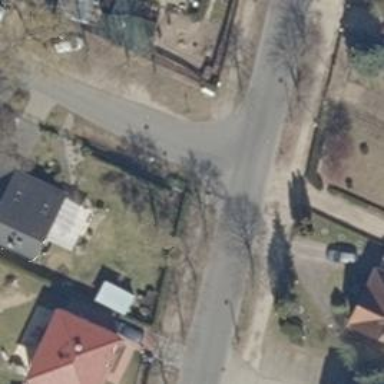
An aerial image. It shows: Unmarked crossing on the road.